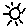
Label: sun